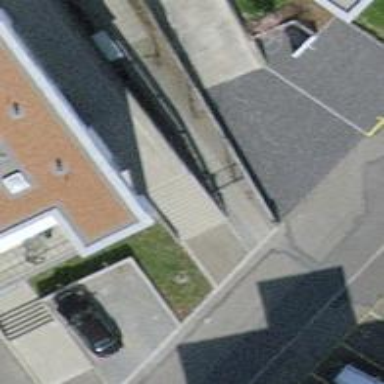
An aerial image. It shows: Steps with asphalt surface.